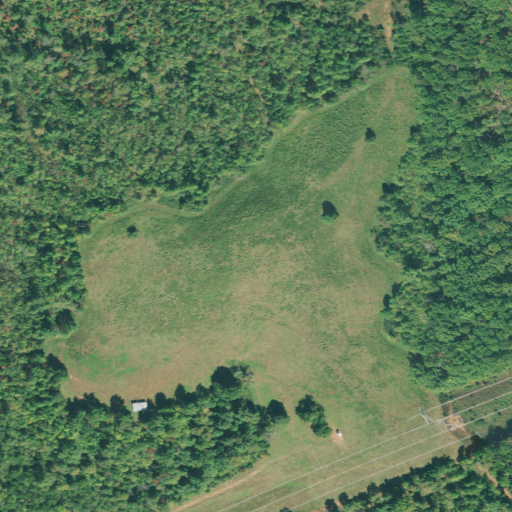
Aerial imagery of mountain in South Carolina named Gowens Mountain containing deciduous forest, pasture, grassland, shrub, open development, and evergreen forest